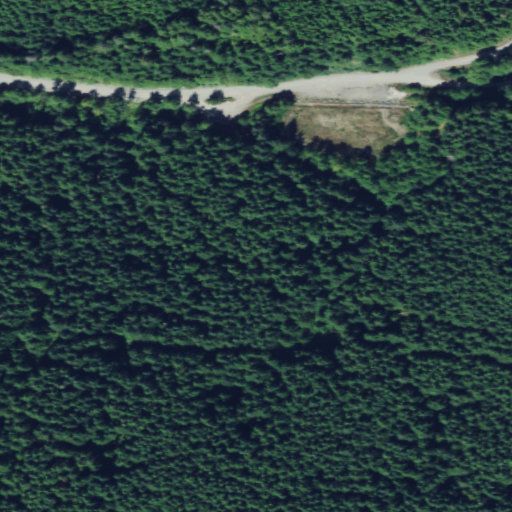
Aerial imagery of gap in Washington named Olney Pass containing evergreen forest, open development, low intensity development, medium intensity development, and high intensity development